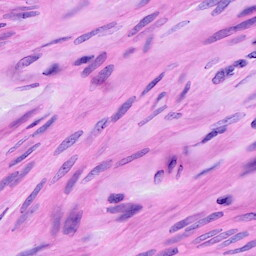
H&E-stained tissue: Ovarian